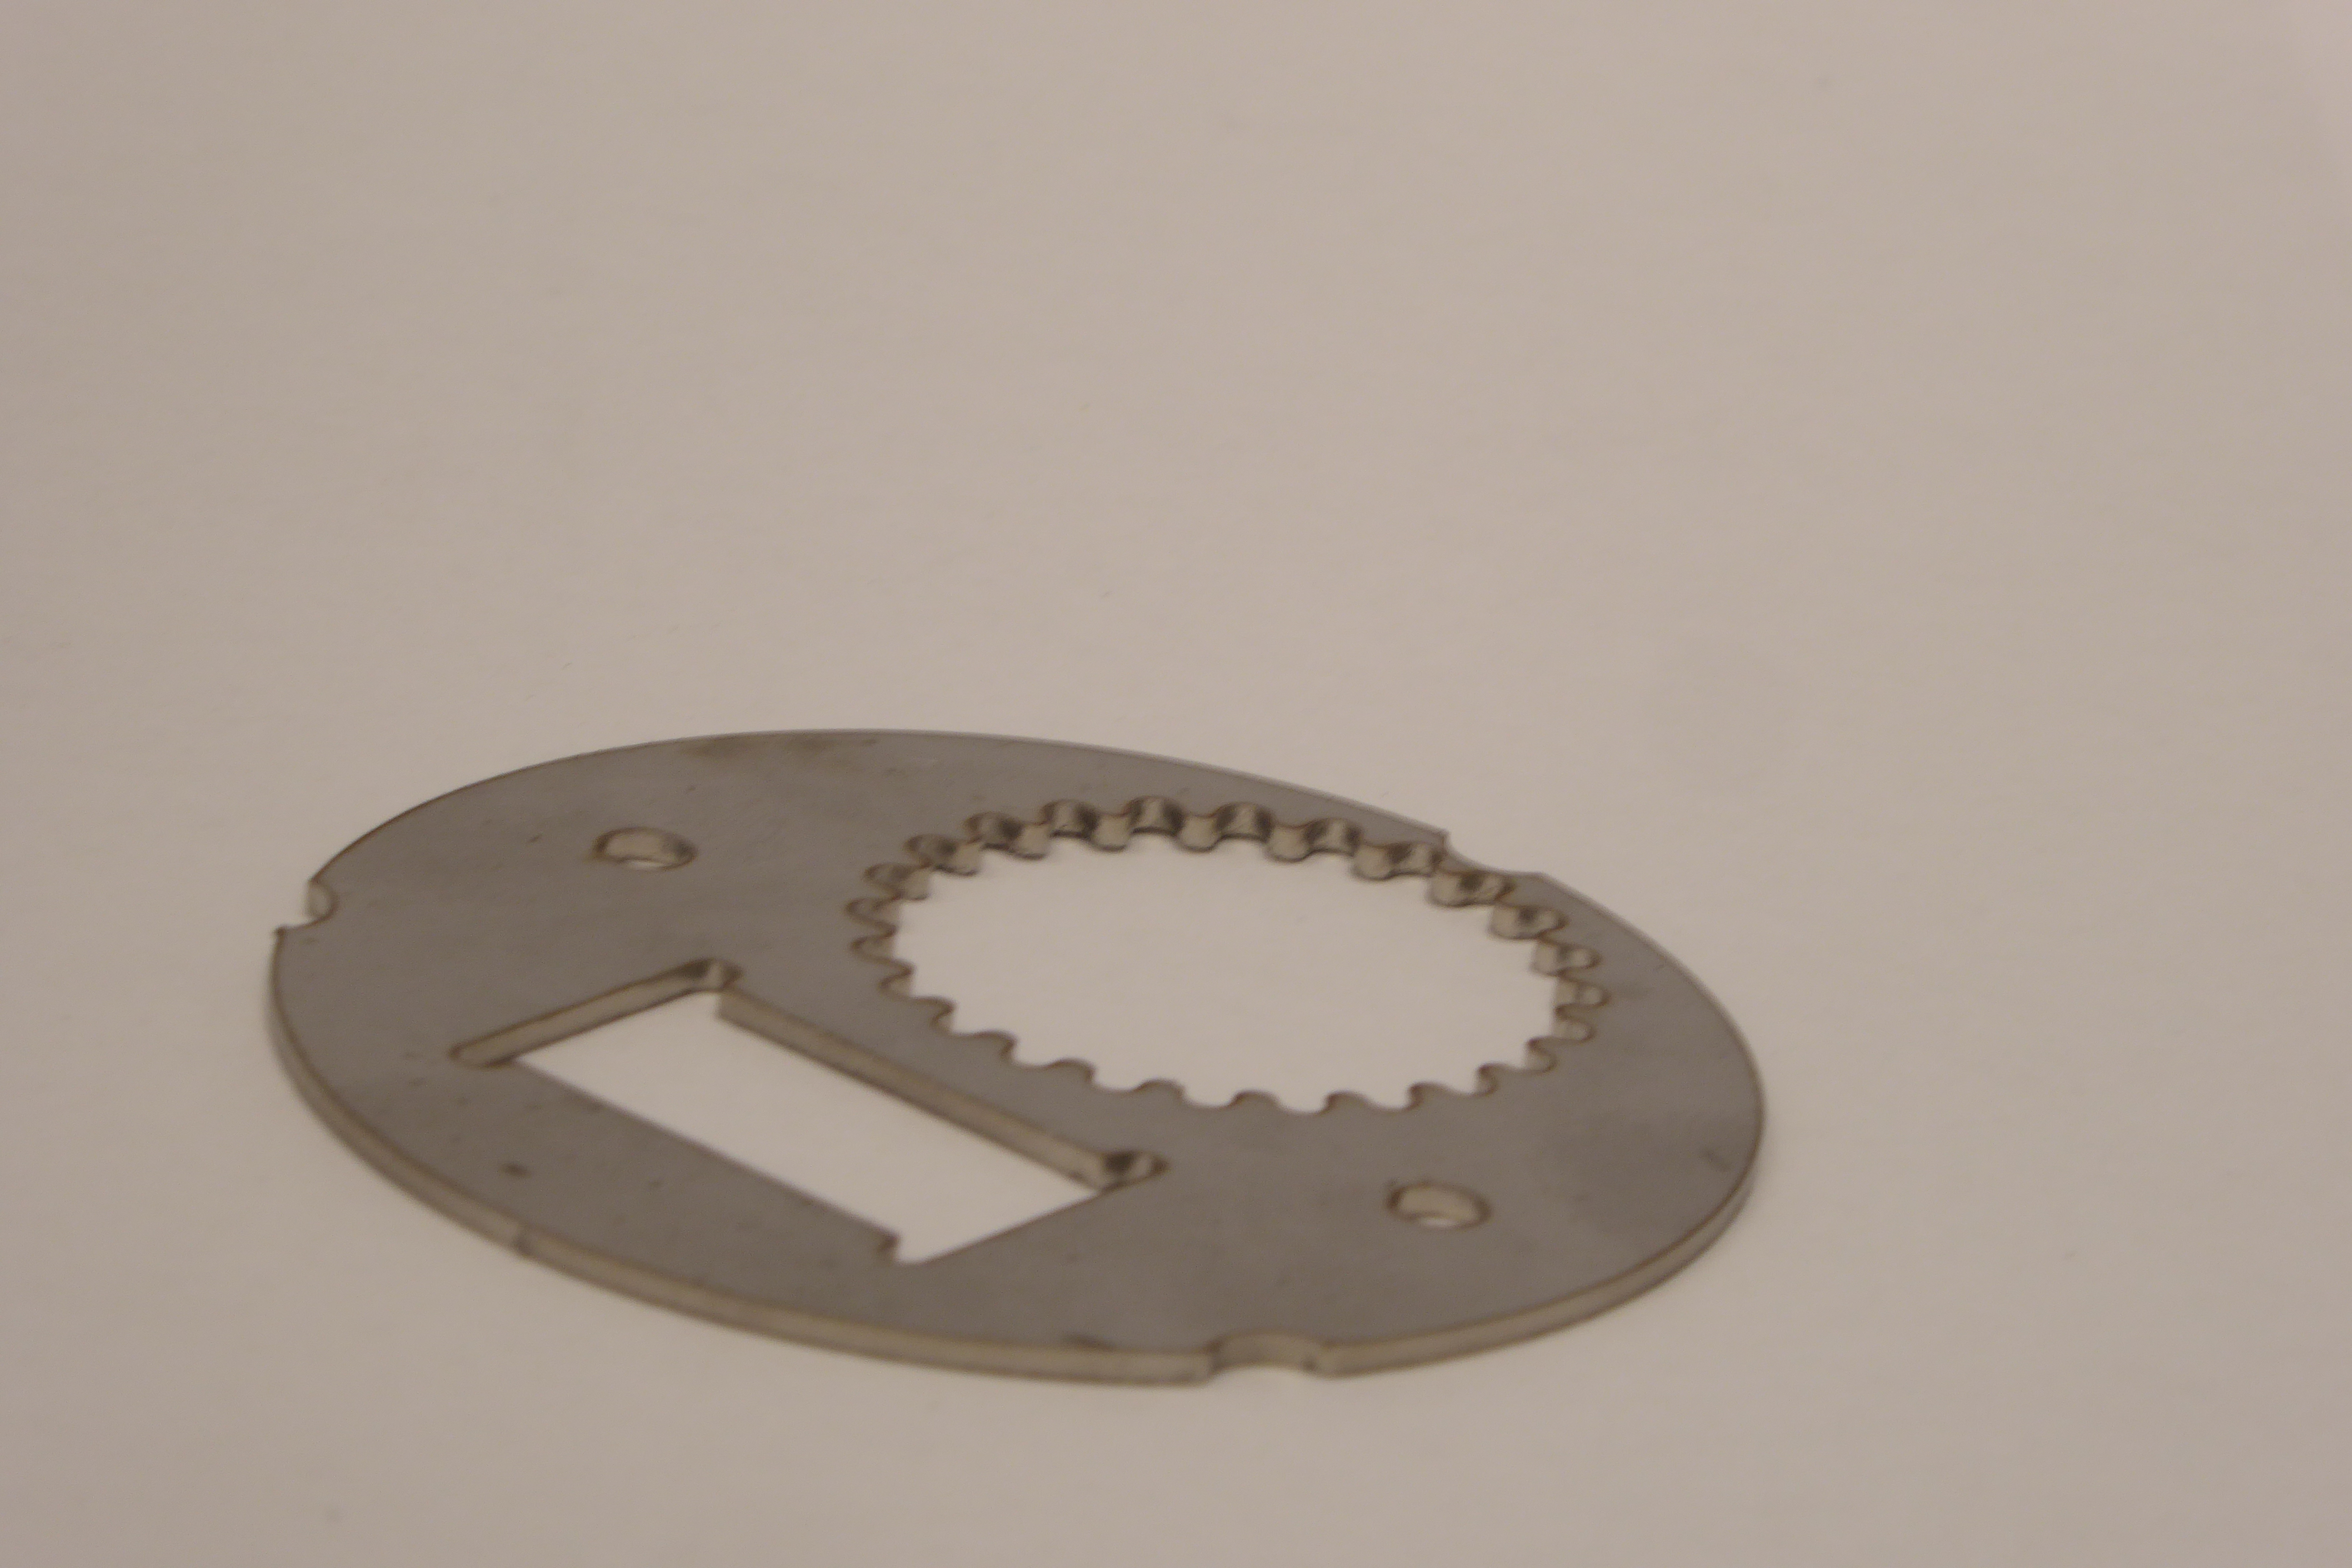
Label: Bottle Opener - Inlay